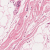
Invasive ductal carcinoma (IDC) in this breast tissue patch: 0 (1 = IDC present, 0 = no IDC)